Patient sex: M
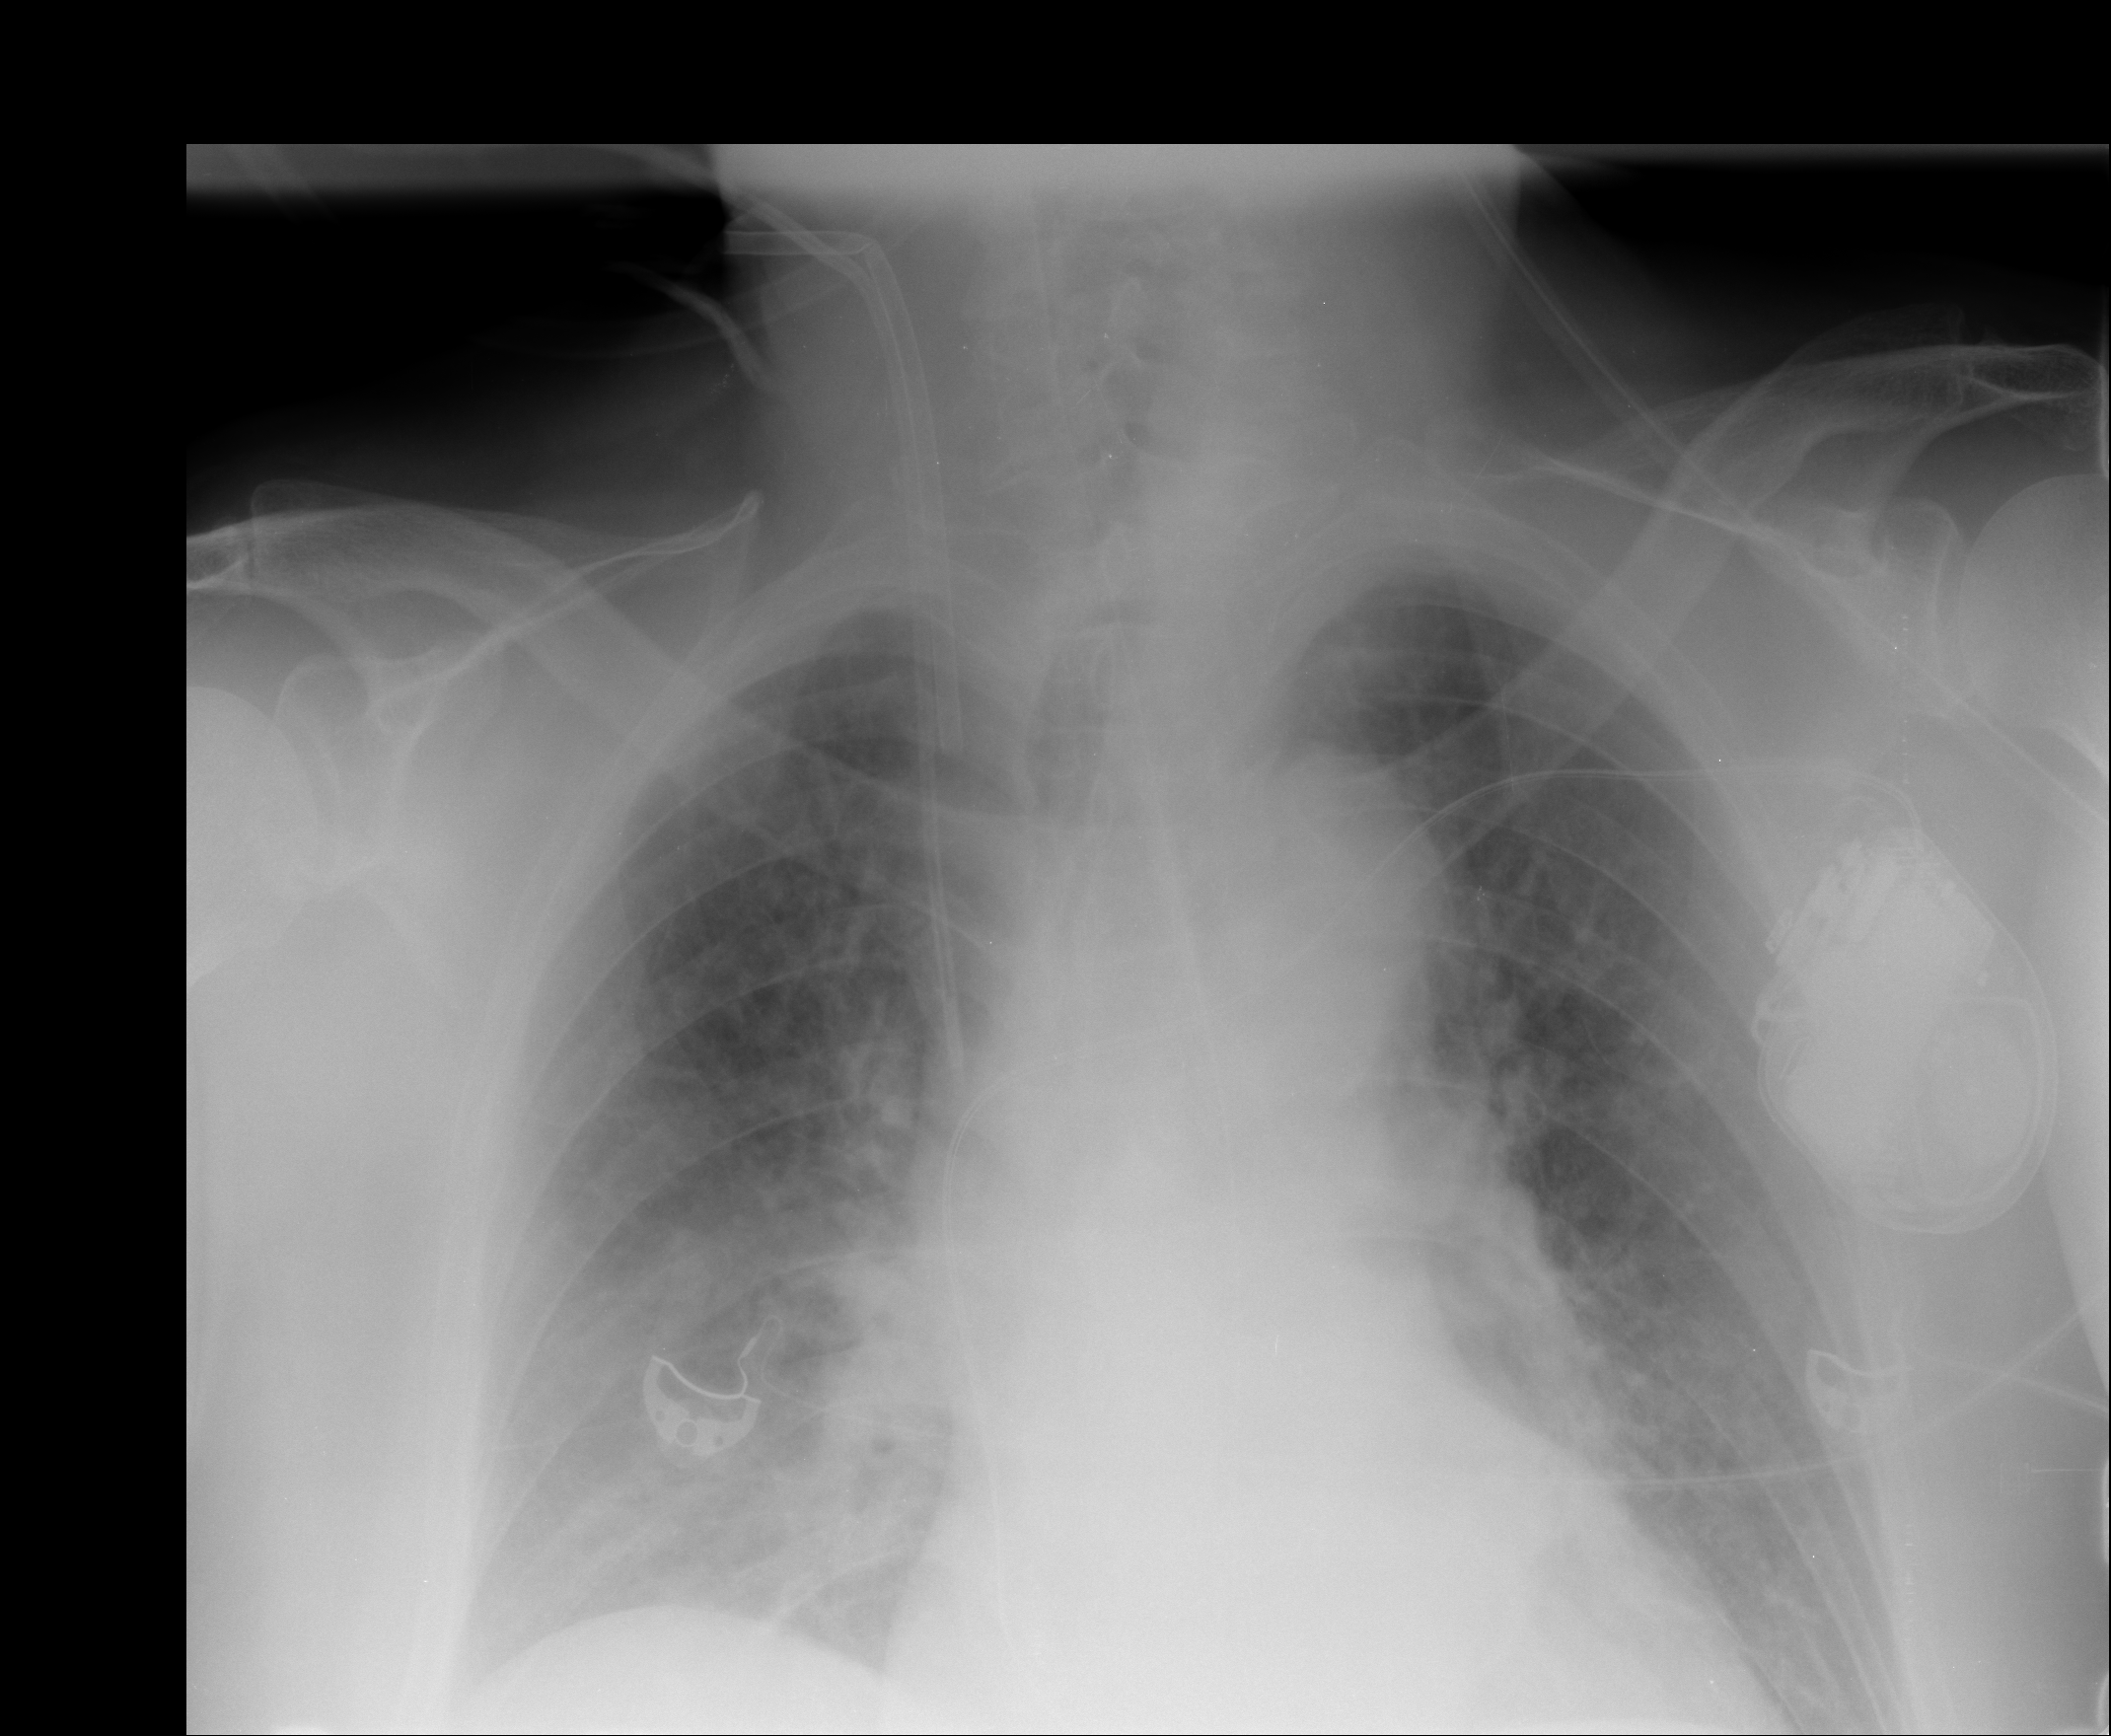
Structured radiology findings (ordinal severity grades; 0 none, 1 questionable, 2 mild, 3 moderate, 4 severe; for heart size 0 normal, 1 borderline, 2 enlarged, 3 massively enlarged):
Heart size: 0
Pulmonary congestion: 2
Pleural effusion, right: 2
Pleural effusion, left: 2
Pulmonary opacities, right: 0
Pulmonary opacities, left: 0
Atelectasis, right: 2
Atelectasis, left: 2